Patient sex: M
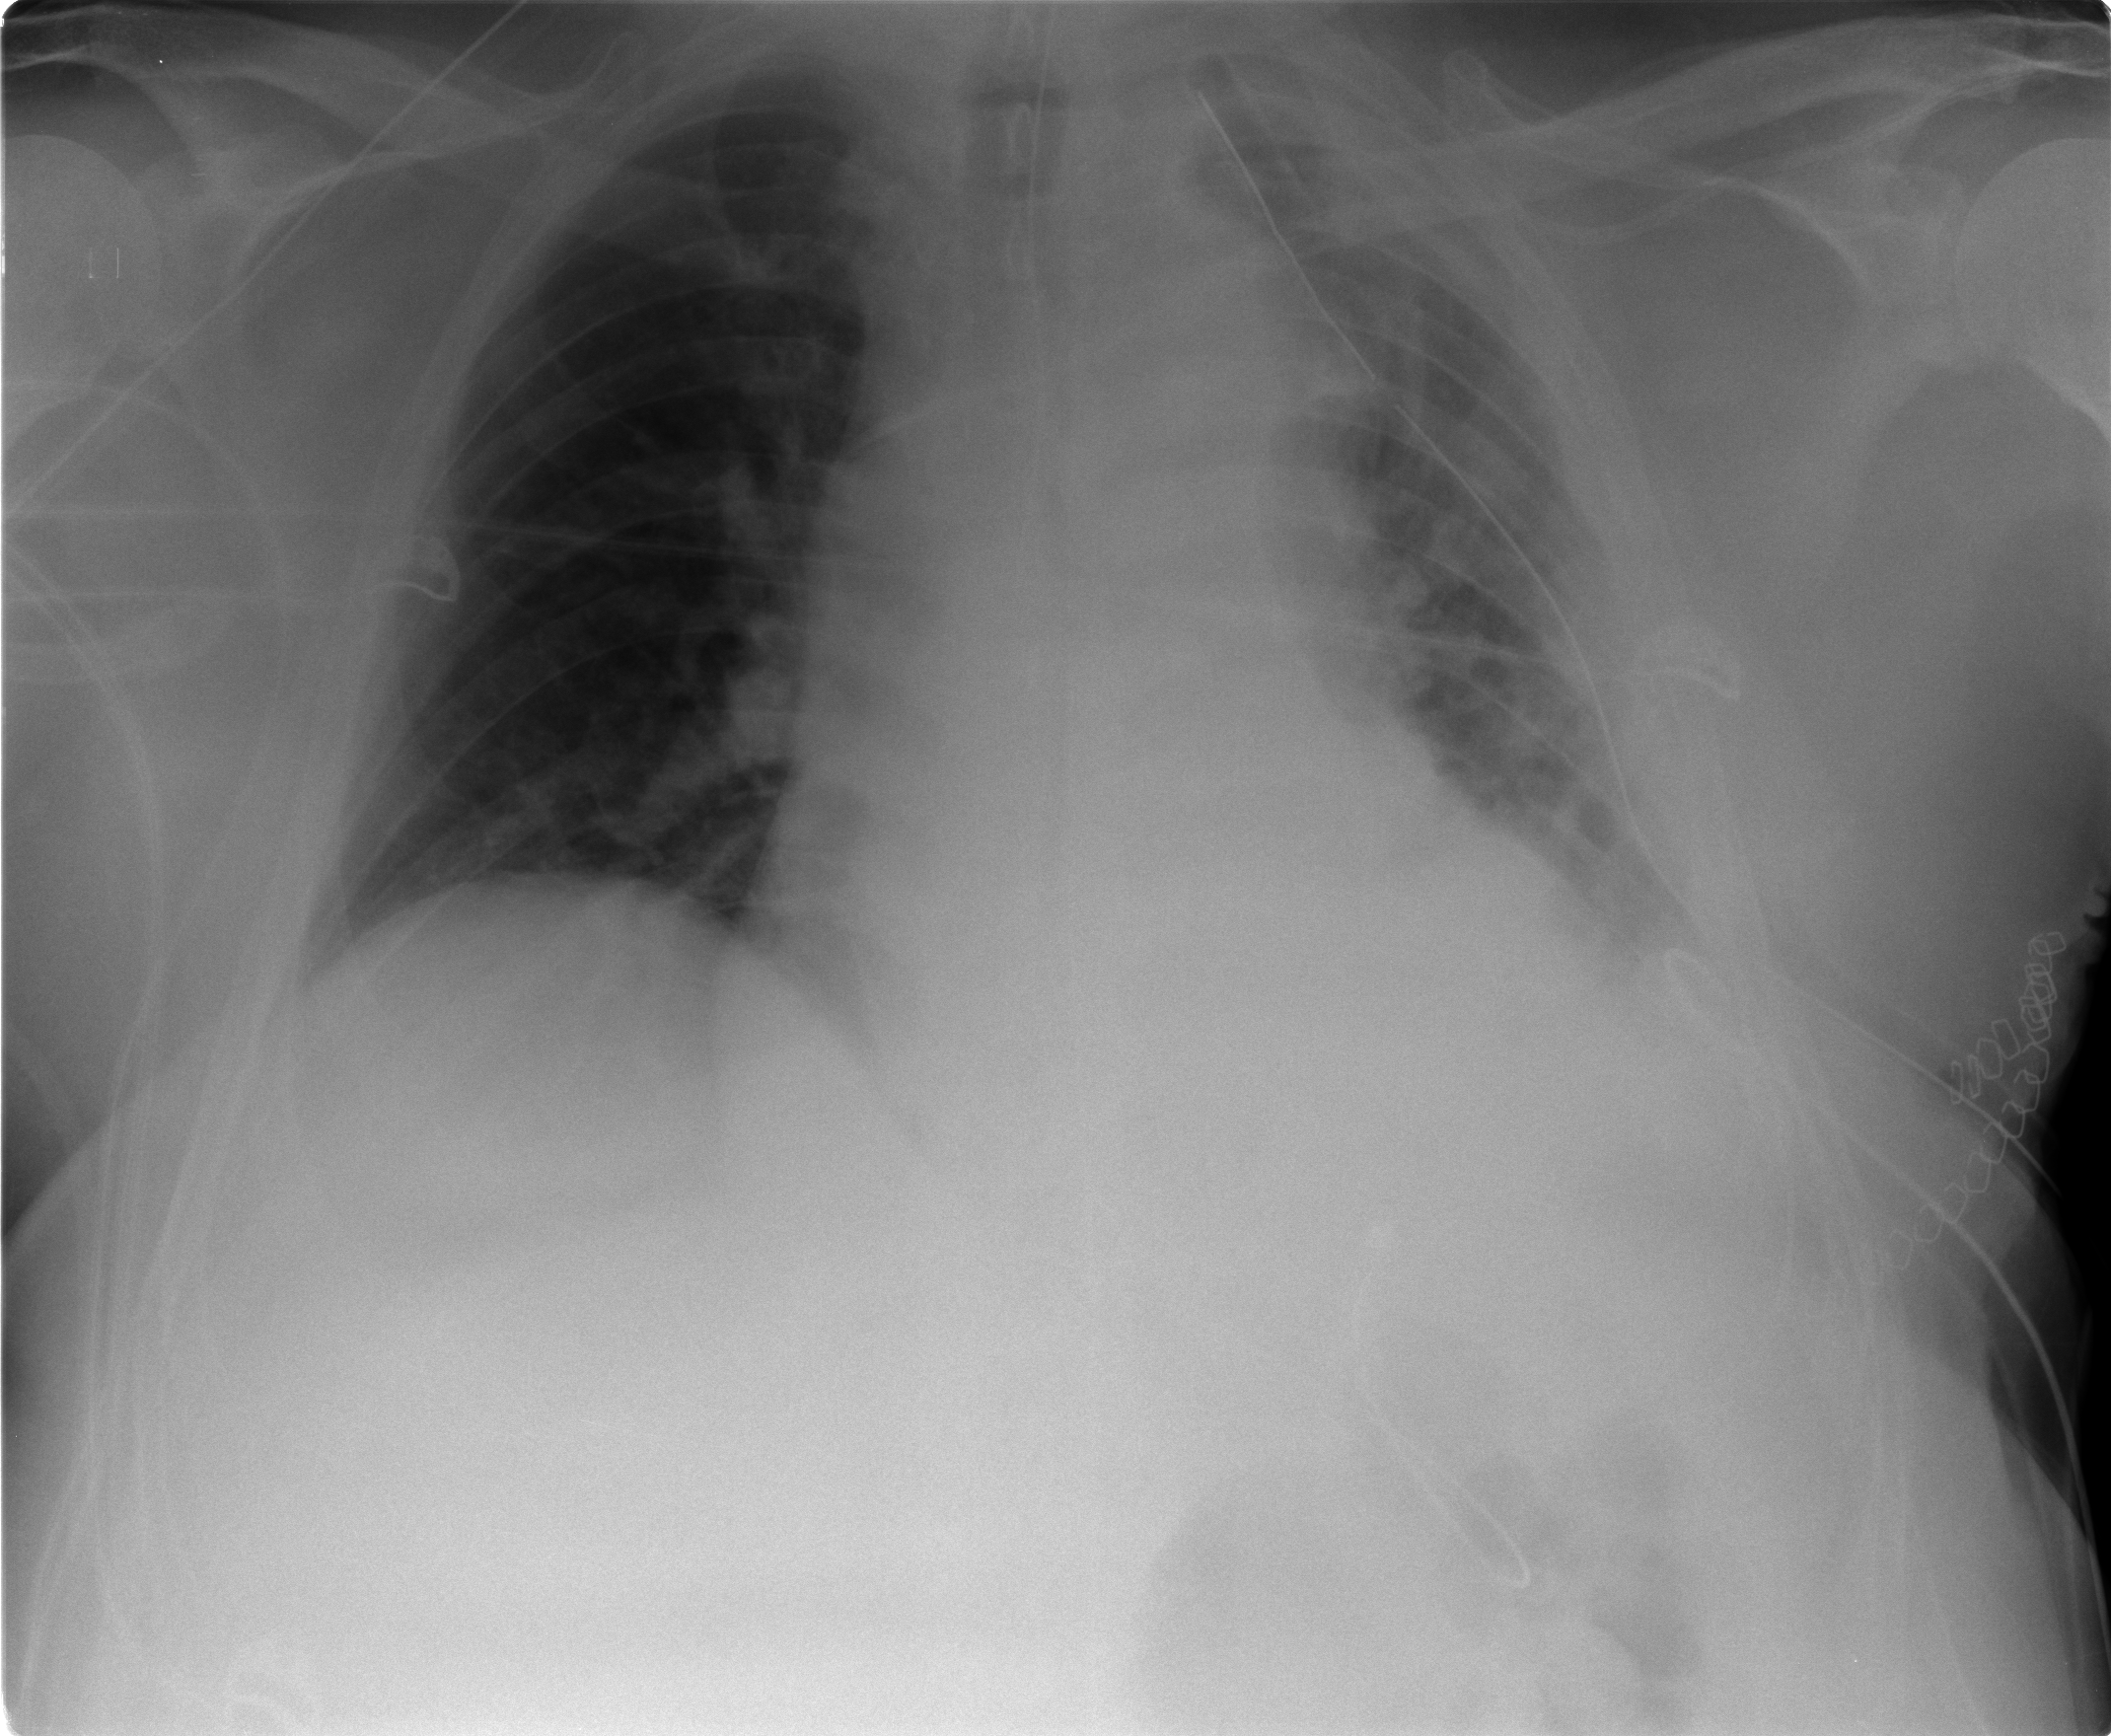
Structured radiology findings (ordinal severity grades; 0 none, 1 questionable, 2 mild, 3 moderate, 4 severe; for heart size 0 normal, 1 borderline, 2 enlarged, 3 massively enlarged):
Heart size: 2
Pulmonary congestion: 1
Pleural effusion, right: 0
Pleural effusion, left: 2
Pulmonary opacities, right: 0
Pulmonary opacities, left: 2
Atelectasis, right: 1
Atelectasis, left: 3